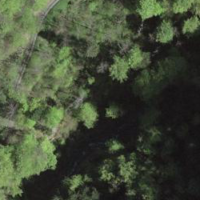
EUNIS habitat code: 41
Species observed at this site:
Cardamine heptaphylla